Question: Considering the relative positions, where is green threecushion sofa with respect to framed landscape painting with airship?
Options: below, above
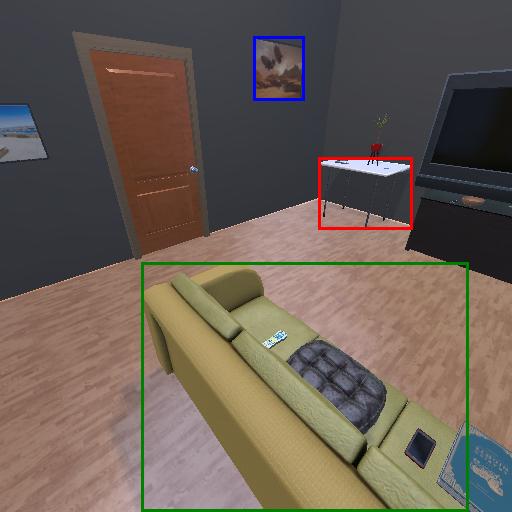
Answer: below